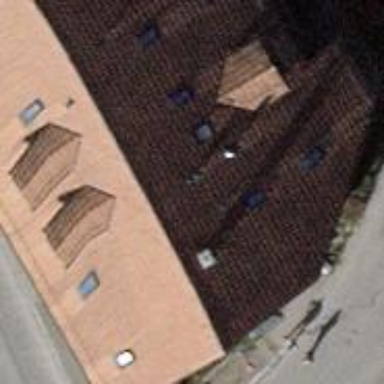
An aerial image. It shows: Terrace building.